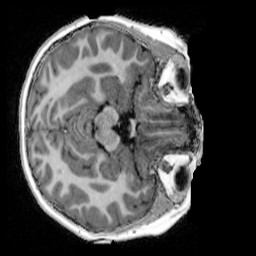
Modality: UNIT1_denoised
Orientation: axial
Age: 10
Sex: female
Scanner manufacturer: siemens
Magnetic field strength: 3 T
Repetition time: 4 s
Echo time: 0.00303 s